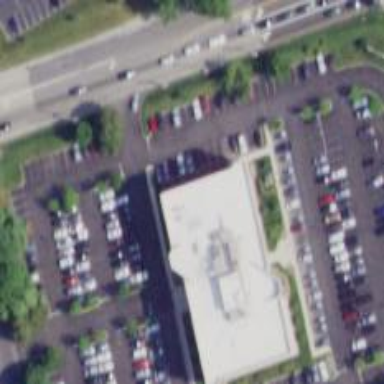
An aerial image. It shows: Office building.